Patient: sex M, age 34
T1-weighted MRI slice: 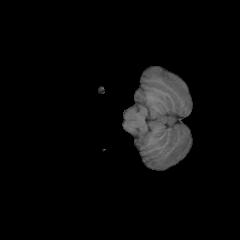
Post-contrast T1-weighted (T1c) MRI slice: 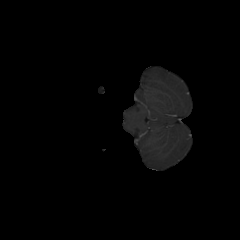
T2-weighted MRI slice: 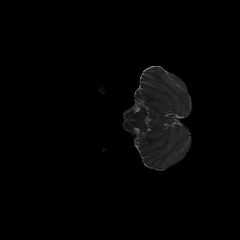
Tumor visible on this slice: no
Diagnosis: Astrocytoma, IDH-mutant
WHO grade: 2